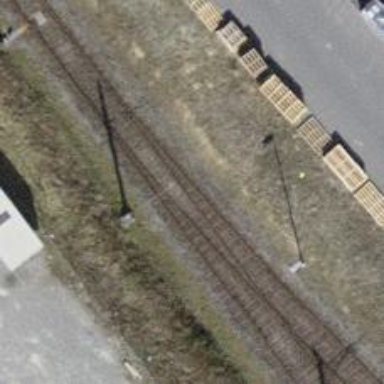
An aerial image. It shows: Railway switch.